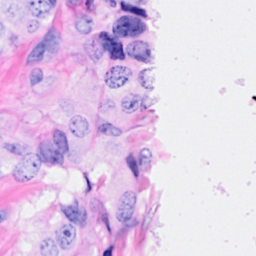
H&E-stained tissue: Breast